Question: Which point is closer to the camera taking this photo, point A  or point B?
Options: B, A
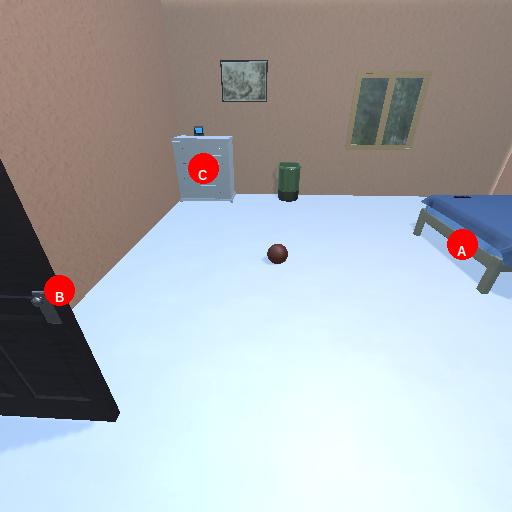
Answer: B